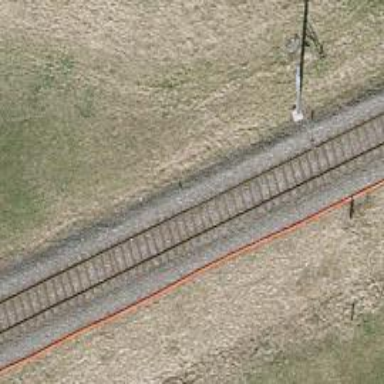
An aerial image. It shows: Railway track with contact lines for electrification.